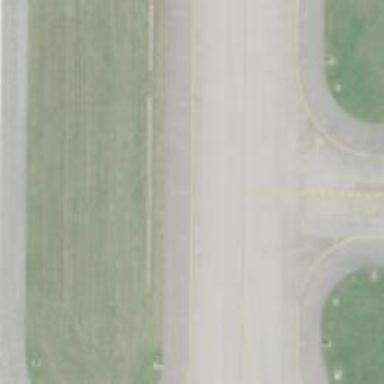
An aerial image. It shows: View of taxiway at the airport.